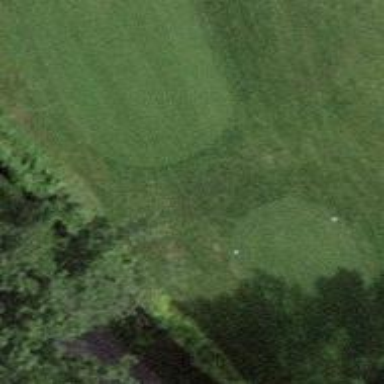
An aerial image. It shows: Golf tee.